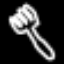
Label: fork